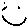
Label: smiley face